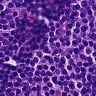
Metastatic tissue present: no